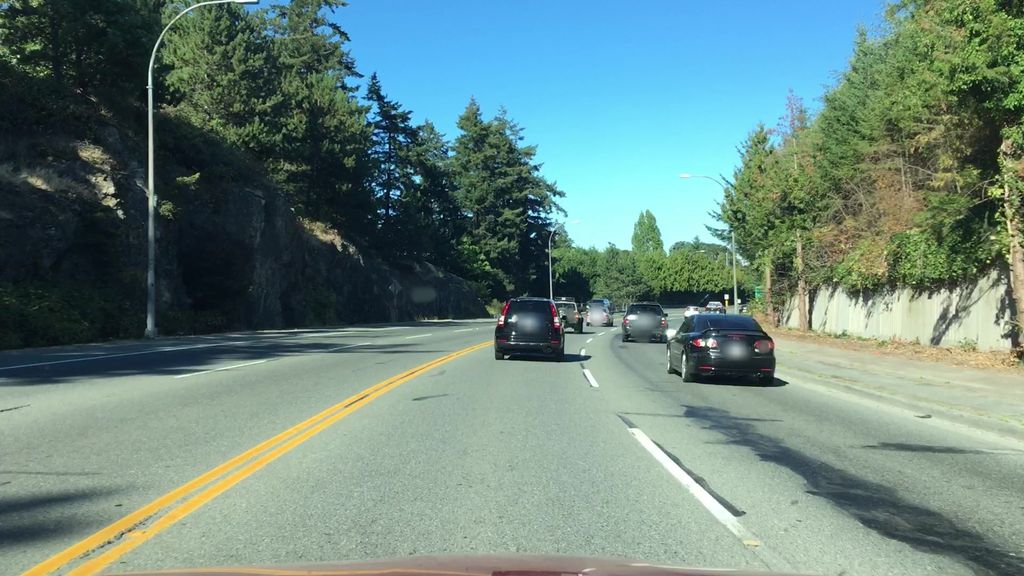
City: victoria